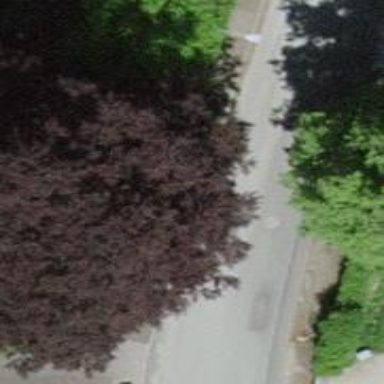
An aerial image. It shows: Broadleaved tree in natural setting.